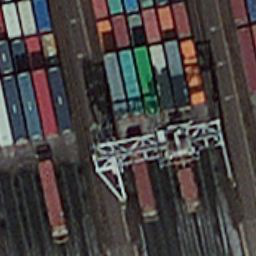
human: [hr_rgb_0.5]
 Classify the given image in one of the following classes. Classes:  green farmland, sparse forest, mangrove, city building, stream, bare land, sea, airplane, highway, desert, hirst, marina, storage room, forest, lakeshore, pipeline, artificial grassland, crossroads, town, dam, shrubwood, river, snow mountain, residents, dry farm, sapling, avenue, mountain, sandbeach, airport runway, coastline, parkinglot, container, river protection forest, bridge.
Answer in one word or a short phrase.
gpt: container